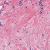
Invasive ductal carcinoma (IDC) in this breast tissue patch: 1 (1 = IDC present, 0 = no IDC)